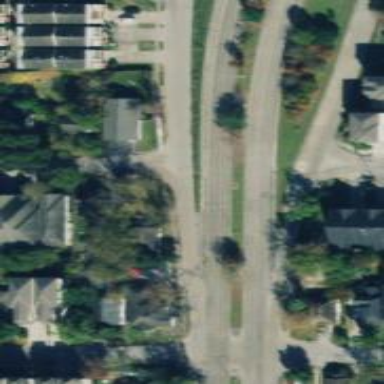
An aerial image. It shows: Stop road.